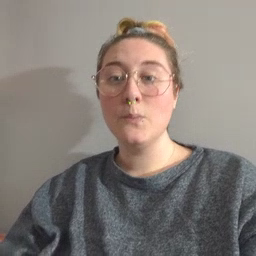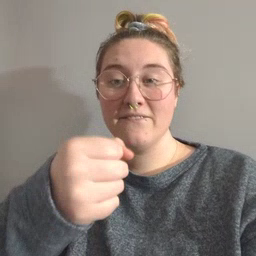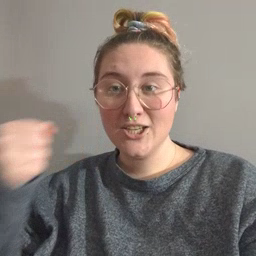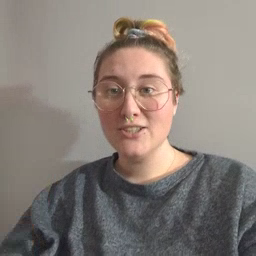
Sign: refrigerator